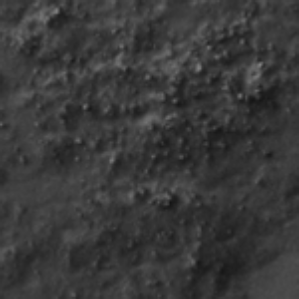
Label: frost